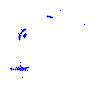
Particle: kaon